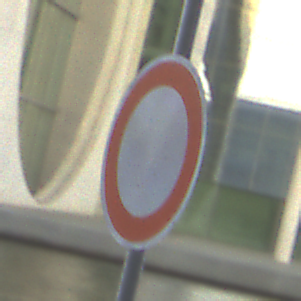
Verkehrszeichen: VerbotFahrzeugeAllerArt
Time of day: SunriseSunset
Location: Outdoor (Urban)
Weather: PartlyCloudy
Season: NotSpecified
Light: Natural